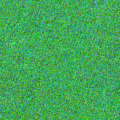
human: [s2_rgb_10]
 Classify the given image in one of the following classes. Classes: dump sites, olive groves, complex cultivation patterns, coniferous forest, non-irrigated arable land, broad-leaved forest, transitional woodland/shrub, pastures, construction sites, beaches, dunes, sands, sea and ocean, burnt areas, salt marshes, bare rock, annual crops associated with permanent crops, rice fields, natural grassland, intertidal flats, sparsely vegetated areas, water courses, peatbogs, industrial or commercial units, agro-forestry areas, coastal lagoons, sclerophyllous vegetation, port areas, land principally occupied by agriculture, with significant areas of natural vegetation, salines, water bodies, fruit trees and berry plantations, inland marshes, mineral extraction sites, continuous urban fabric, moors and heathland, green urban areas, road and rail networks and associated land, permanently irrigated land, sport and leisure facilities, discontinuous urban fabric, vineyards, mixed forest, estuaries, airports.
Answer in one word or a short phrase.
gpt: sea and ocean